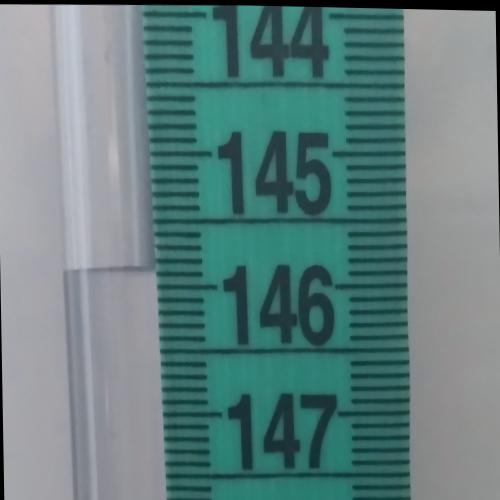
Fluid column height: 145.9 cm